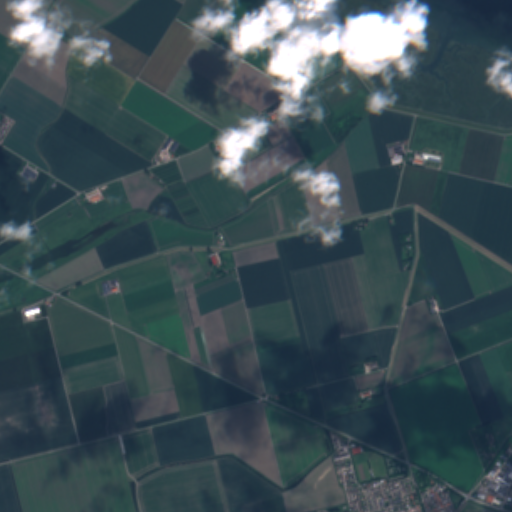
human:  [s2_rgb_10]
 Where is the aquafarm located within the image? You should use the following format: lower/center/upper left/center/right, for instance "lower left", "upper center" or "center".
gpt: The aquafarm is located in the lower left of the image.
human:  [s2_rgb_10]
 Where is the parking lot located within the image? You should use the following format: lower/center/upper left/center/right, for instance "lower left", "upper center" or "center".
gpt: The parking lot is located in the lower right of the image.
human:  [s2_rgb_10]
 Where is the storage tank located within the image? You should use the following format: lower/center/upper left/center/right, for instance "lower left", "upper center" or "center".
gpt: The storage tank is located in the upper center of the image.
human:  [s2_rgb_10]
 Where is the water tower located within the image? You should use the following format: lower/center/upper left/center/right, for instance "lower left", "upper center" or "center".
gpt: The water tower is located in the lower right of the image.
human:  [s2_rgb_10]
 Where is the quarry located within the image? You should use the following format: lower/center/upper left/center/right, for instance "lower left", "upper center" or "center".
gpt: There is no quarry in the image.